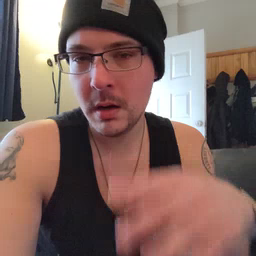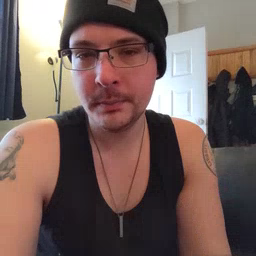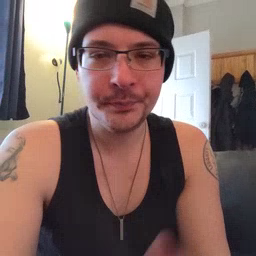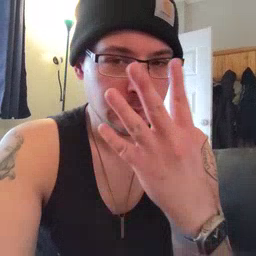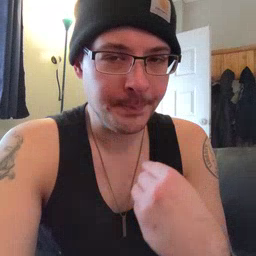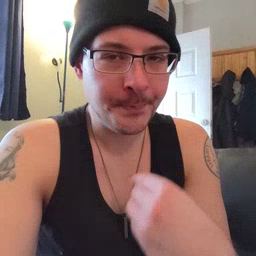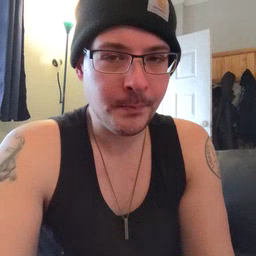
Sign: sleep